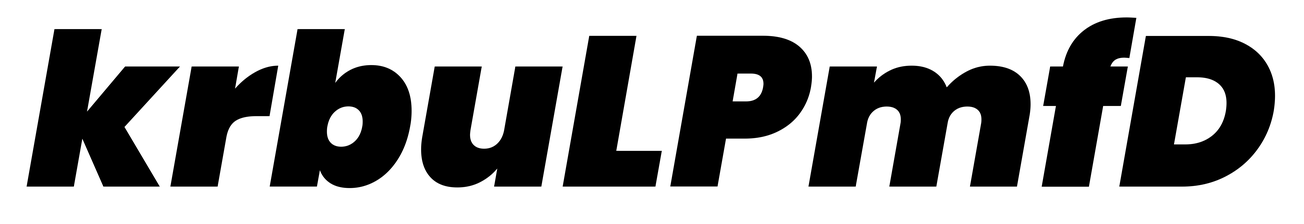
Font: Poppins-BlackItalic